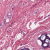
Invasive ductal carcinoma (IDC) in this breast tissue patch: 0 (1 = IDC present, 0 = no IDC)